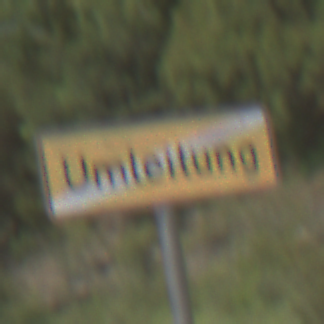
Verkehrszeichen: EndeDerUmleitungsankuendigung
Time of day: Midday
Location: Outdoor (Nature)
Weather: PartlyCloudy
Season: NotSpecified
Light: Natural